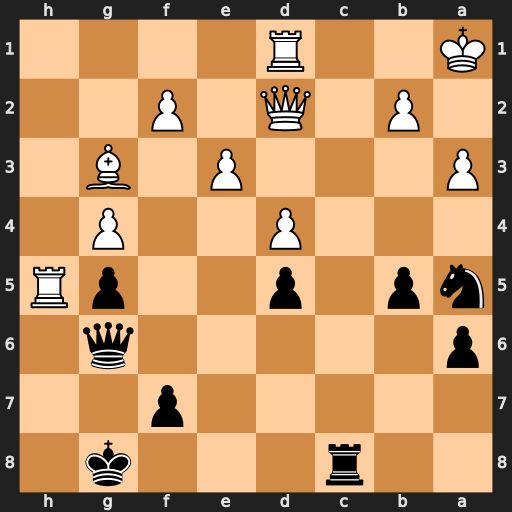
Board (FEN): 2r3k1/5p2/p5q1/np1p2pR/3P2P1/P3P1B1/1P1Q1P2/K2R4
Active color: b
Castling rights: -
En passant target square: -
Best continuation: Nb3+ Ka2 Nxd2 Be5 f6